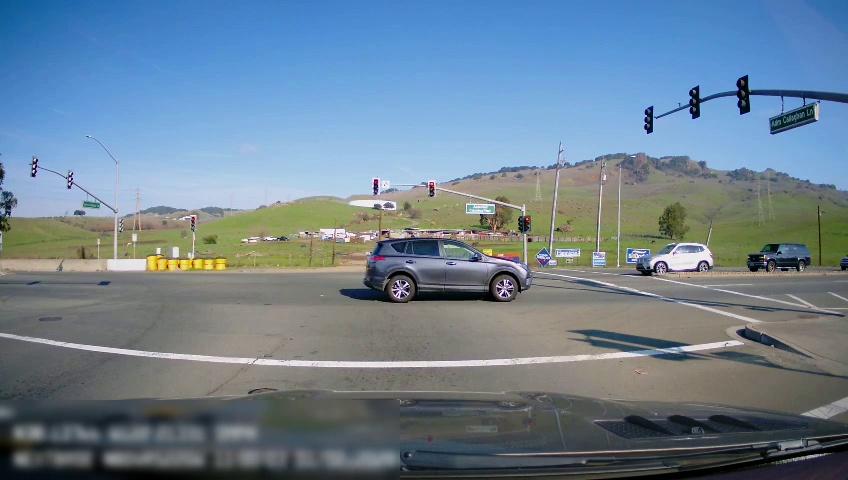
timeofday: Day
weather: Sunny
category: Drivable Space
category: Vehicles | SUV
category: Vehicles | SUV
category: Vehicles | SUV
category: Vehicles | SUV
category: Lanes | Opposite Lane
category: Traffic | Lights
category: Traffic | Lights
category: Traffic | Lights
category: Traffic | Lights
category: Traffic | Lights
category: Traffic | Lights
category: Traffic | Lights
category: Traffic | Signs
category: Traffic | Lights
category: Traffic | Lights
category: Traffic | Signs
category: Traffic | Lights
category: Traffic | Lights
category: Traffic | Signs